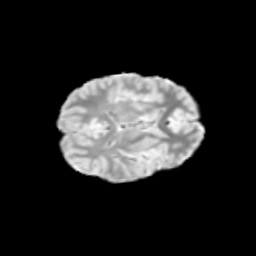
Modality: T2w
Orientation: axial
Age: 11
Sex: female
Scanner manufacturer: siemens
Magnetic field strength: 3 T
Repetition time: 3.8 s
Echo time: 0.07 s